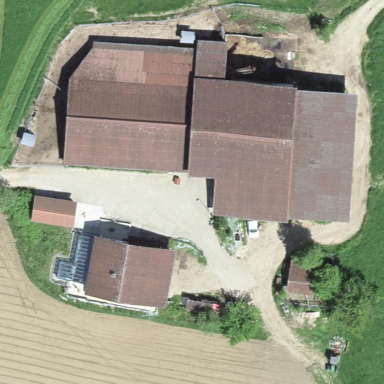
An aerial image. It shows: Farmyard area.